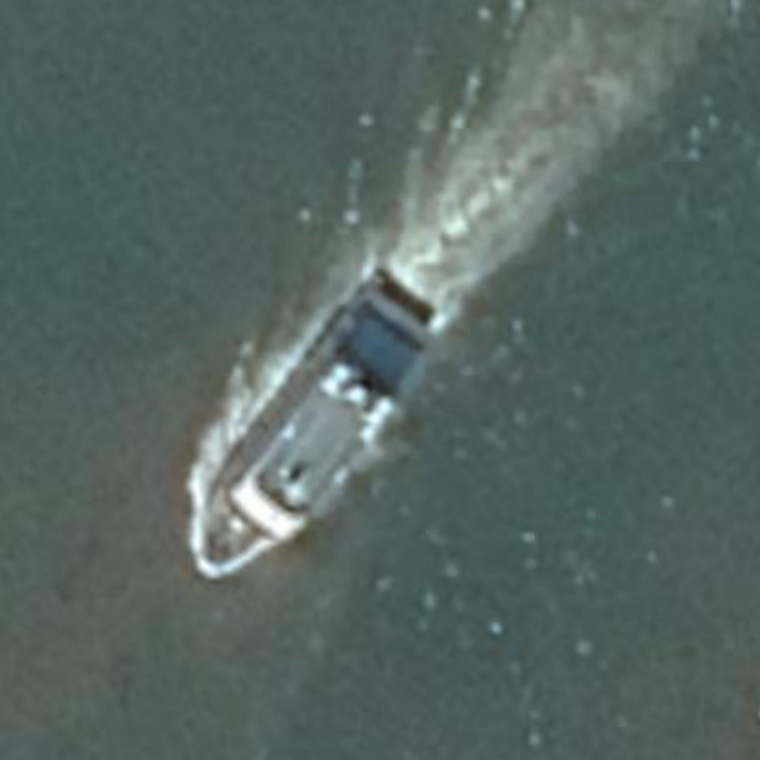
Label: civil